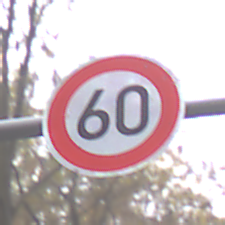
Verkehrszeichen: Geschwindigkeit60
Umgebung: Outdoor, Nature
Tageszeit: MorningAfternoon
Wetter: Overcast
Licht: Natural
Jahreszeit: Autumn
Kontrast: LowContrast